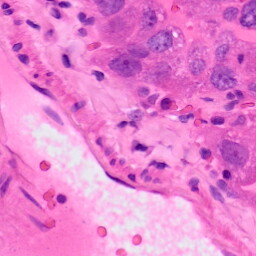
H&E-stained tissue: Lung